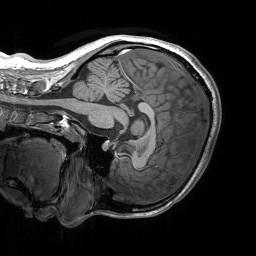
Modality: T1w
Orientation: sagittal
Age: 24